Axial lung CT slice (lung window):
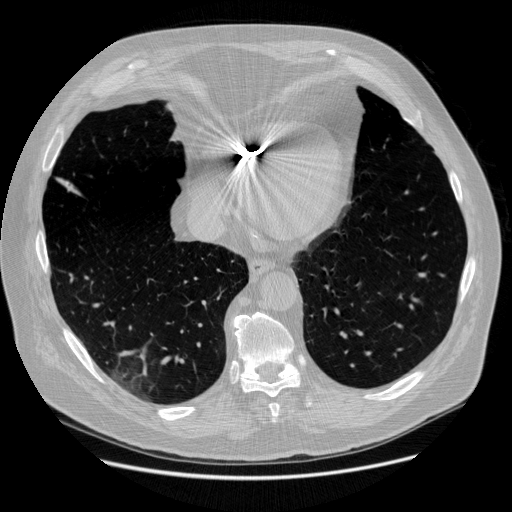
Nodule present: no